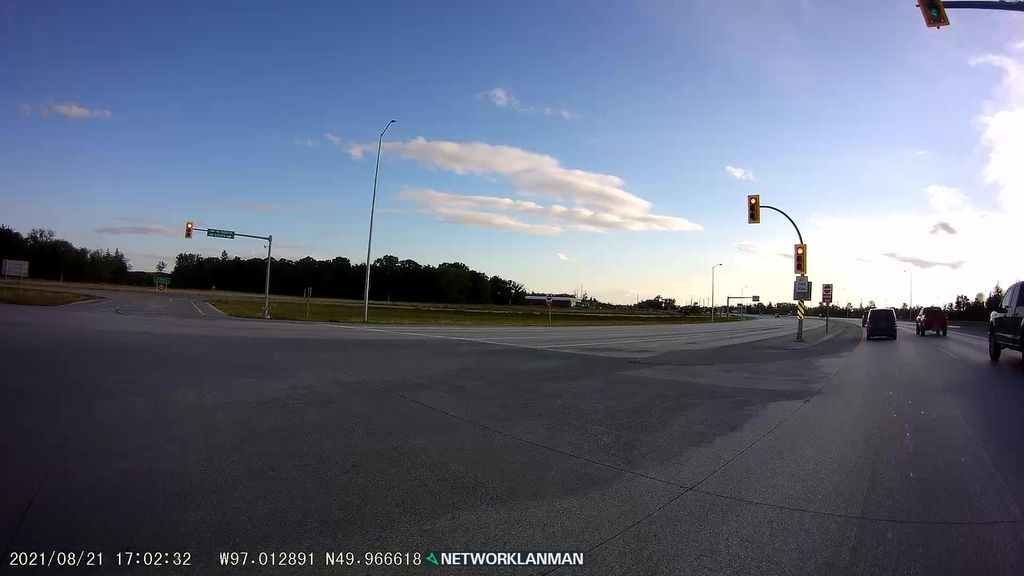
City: winnipeg